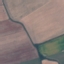
Land use / land cover class: AnnualCrop